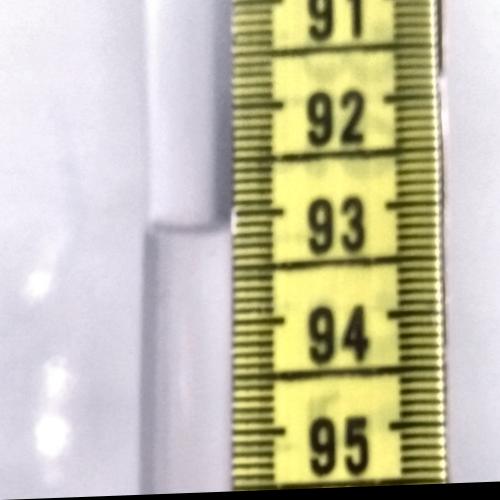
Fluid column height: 93.1 cm